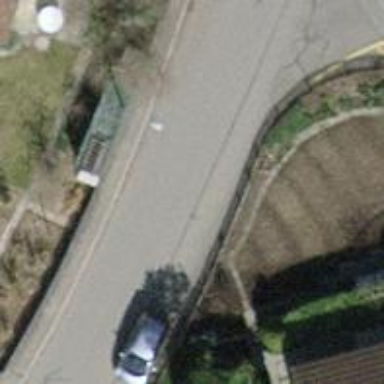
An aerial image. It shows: Residential road with asphalt surface and sidewalk on the left side.